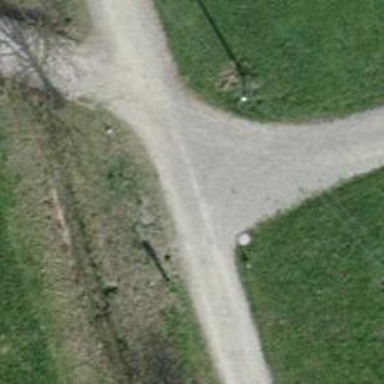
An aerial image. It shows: Compacted track road with grade3 tracktype.